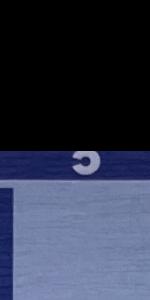
Label: Empty